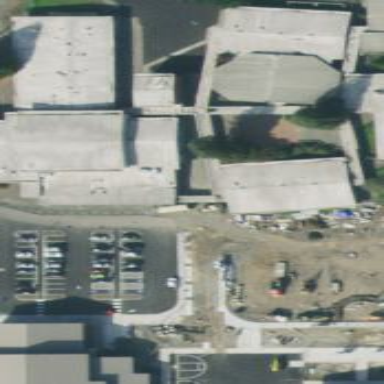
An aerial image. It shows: School.